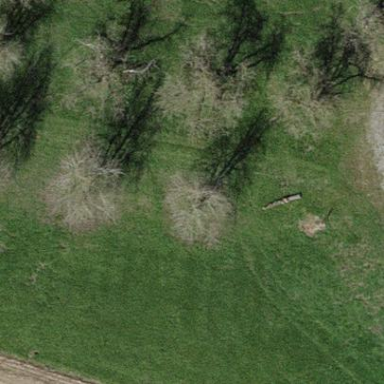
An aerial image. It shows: Orchard.